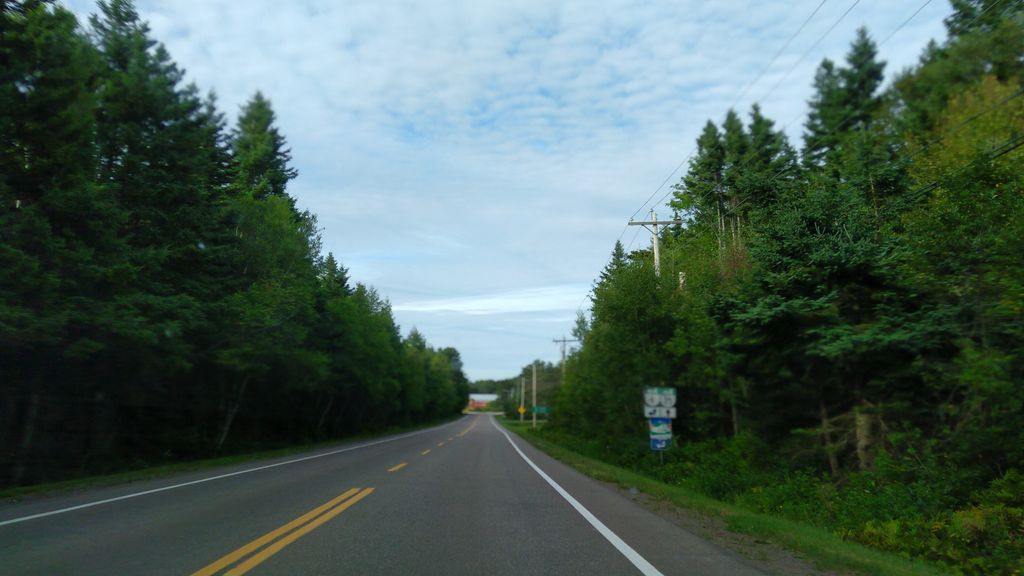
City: charlottetown